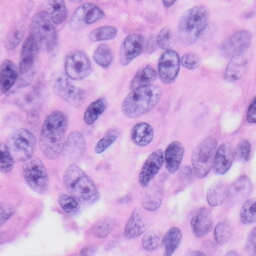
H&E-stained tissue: Skin